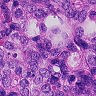
Metastatic tissue present: yes